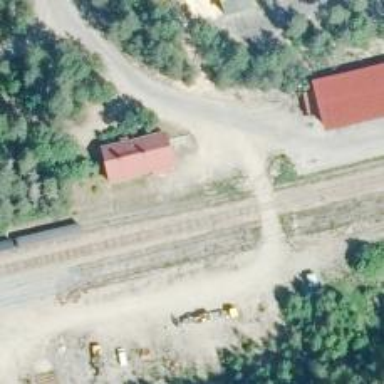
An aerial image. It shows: View of railway yard.